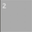
Piece: xx